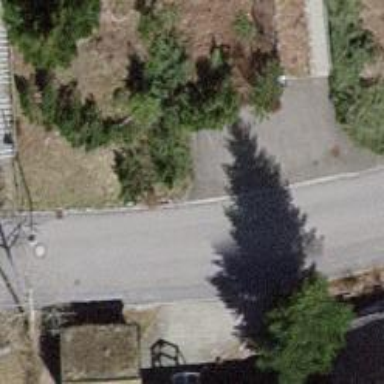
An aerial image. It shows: Single tag "natural: tree."